Interaction volume radius: 5 \u00c5
Interaction volume height: 10 \u00c5
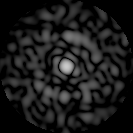
Disorder parameter: 0.7945